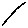
Label: line